Interaction volume radius: 5 \u00c5
Interaction volume height: 10 \u00c5
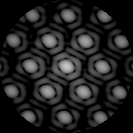
Disorder parameter: 0.05455